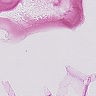
Metastatic tissue present: no